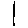
Label: line